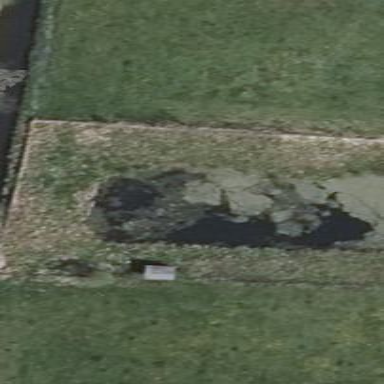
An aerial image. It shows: Peaceful pond surrounded by nature.